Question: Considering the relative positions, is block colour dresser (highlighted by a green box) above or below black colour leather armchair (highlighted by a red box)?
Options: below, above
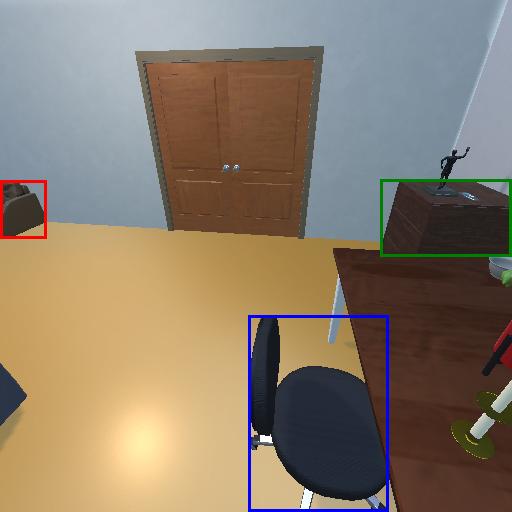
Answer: below